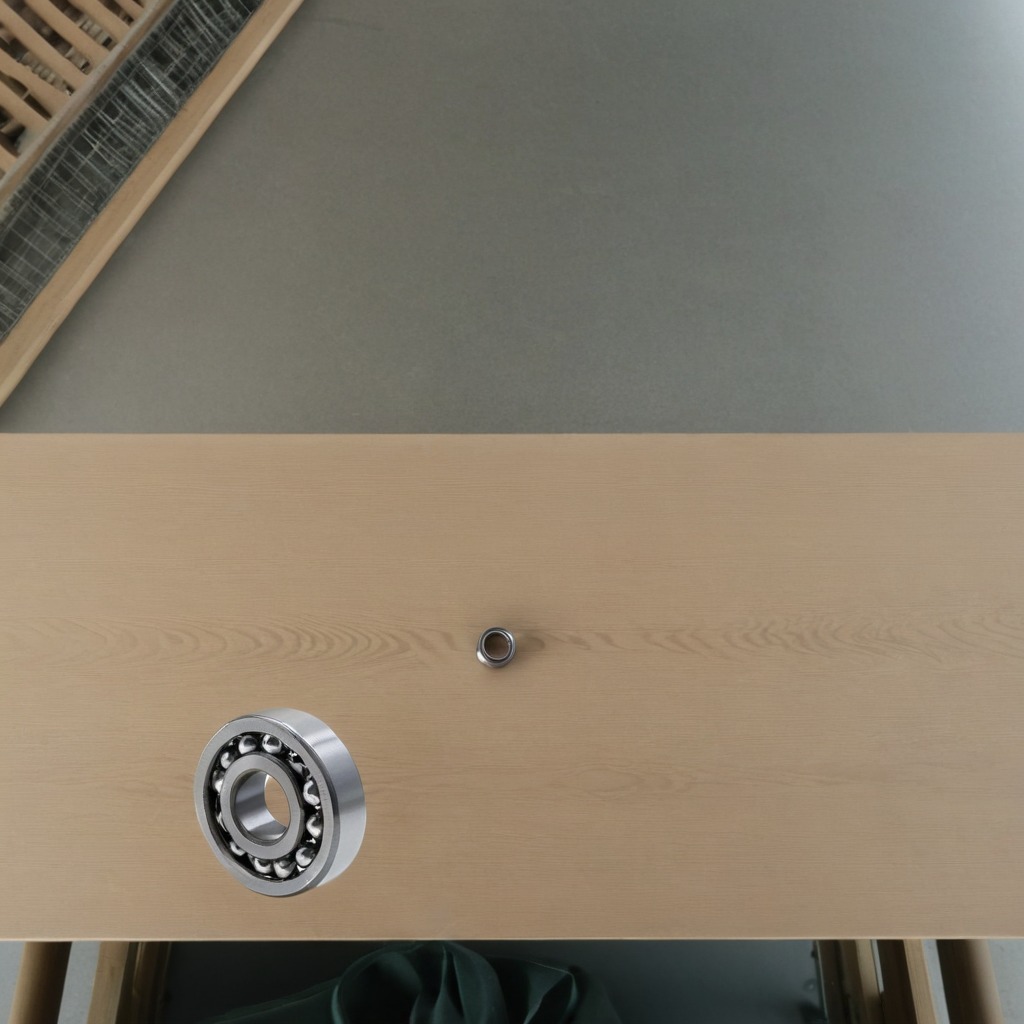
A metal ball bearing is lying on a workbench inside a coastal fishing gear workshop.